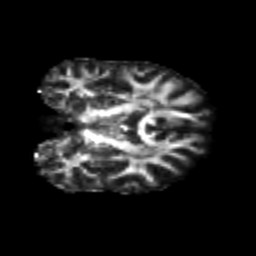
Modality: FA
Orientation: coronal
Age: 24
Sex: female
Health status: healthy
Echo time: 0.074 s